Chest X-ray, PA view. Patient: 37 years old, sex F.
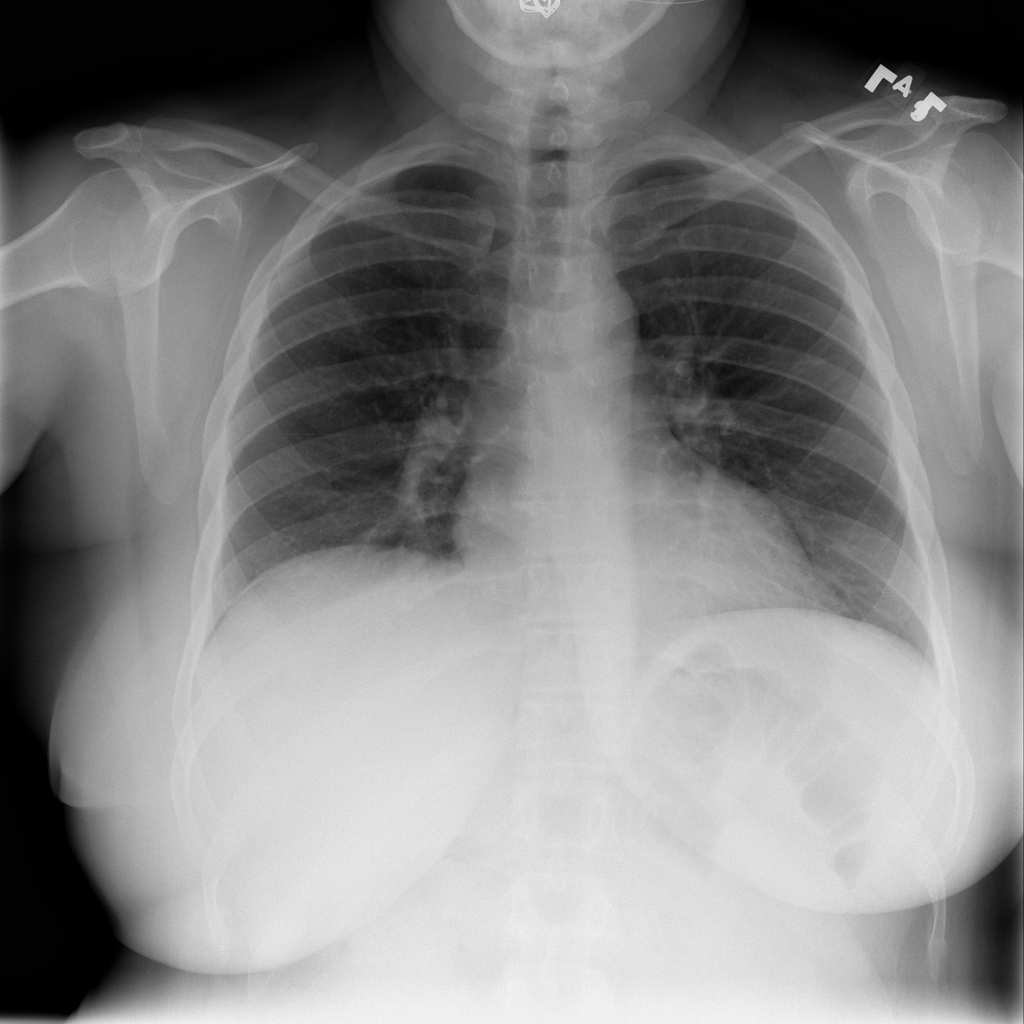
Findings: No Finding